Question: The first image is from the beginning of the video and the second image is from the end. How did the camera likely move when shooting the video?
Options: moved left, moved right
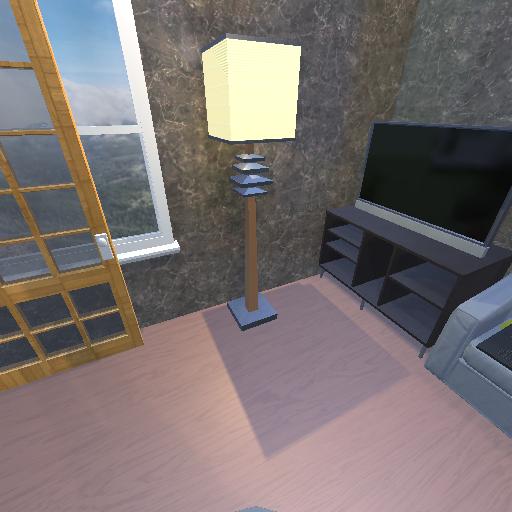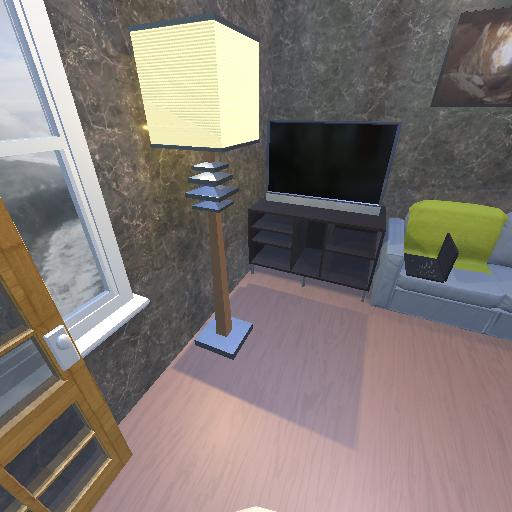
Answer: moved left